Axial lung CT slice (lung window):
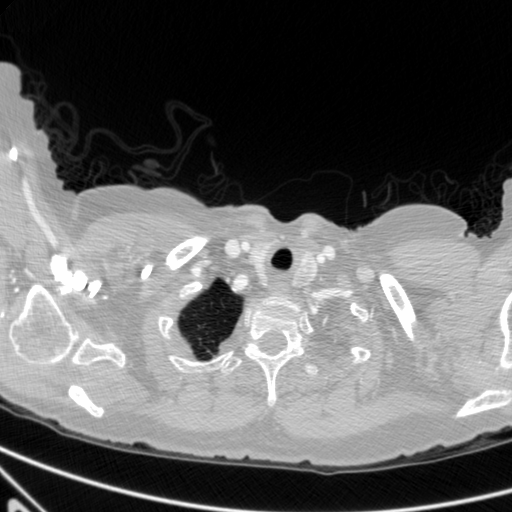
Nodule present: no